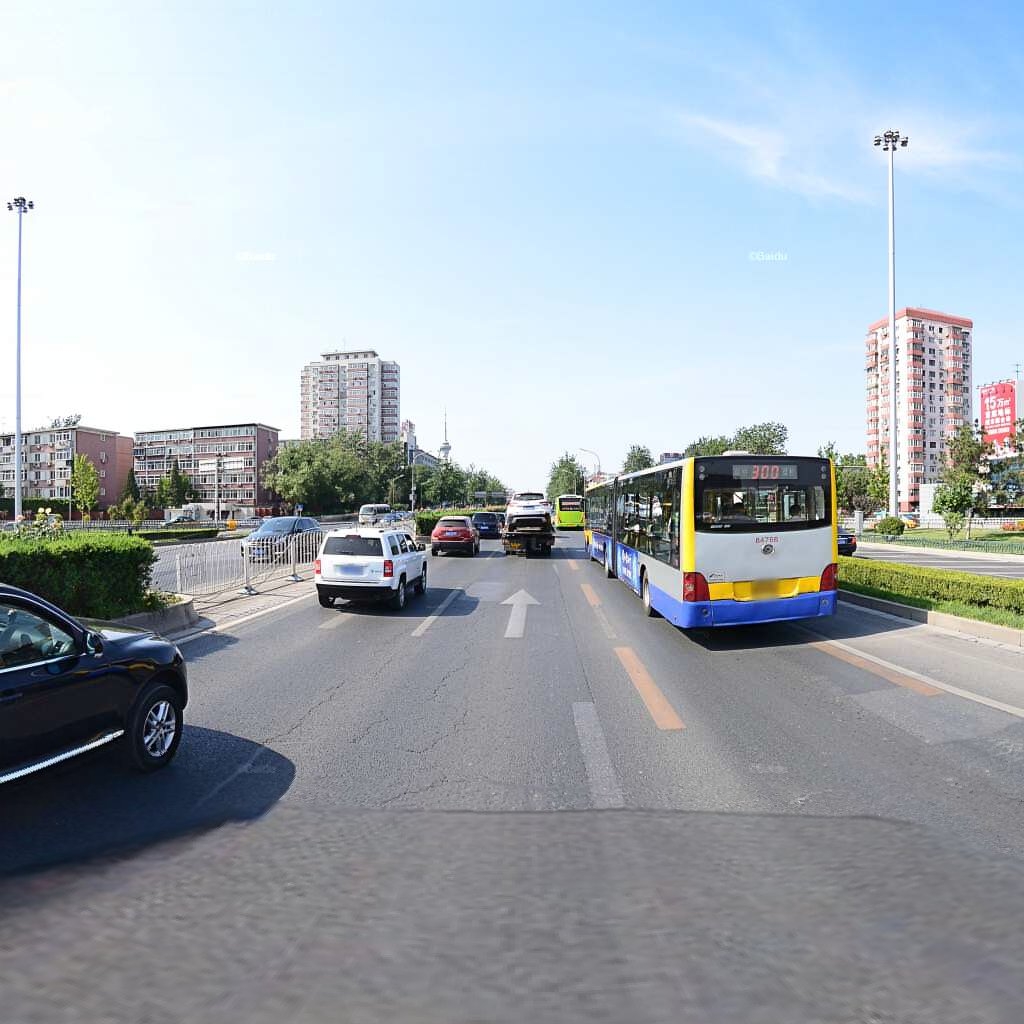
Region: Haidian
Road damage annotations: longitudinal crack, longitudinal crack, longitudinal crack, transverse crack, longitudinal crack, longitudinal crack